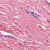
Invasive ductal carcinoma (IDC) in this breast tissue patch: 1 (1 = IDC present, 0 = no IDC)